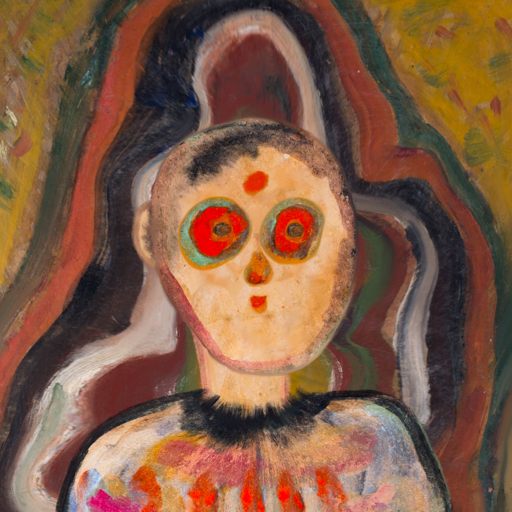
Background: AfterRaid, Head And Neck Front: Childish, Face Front: Sisters, Bust: Childish, Hair Front: Blank, Head Accessory: Blank, Second Necklace: Blank, Necklace: Blank, Baby: Blank